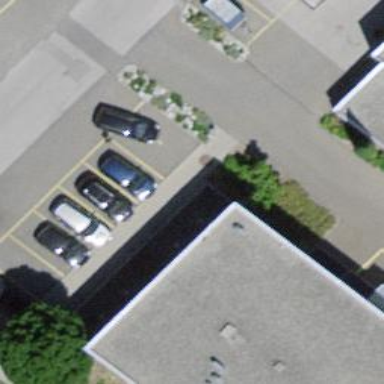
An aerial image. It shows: Charging station.